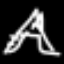
Label: The Eiffel Tower